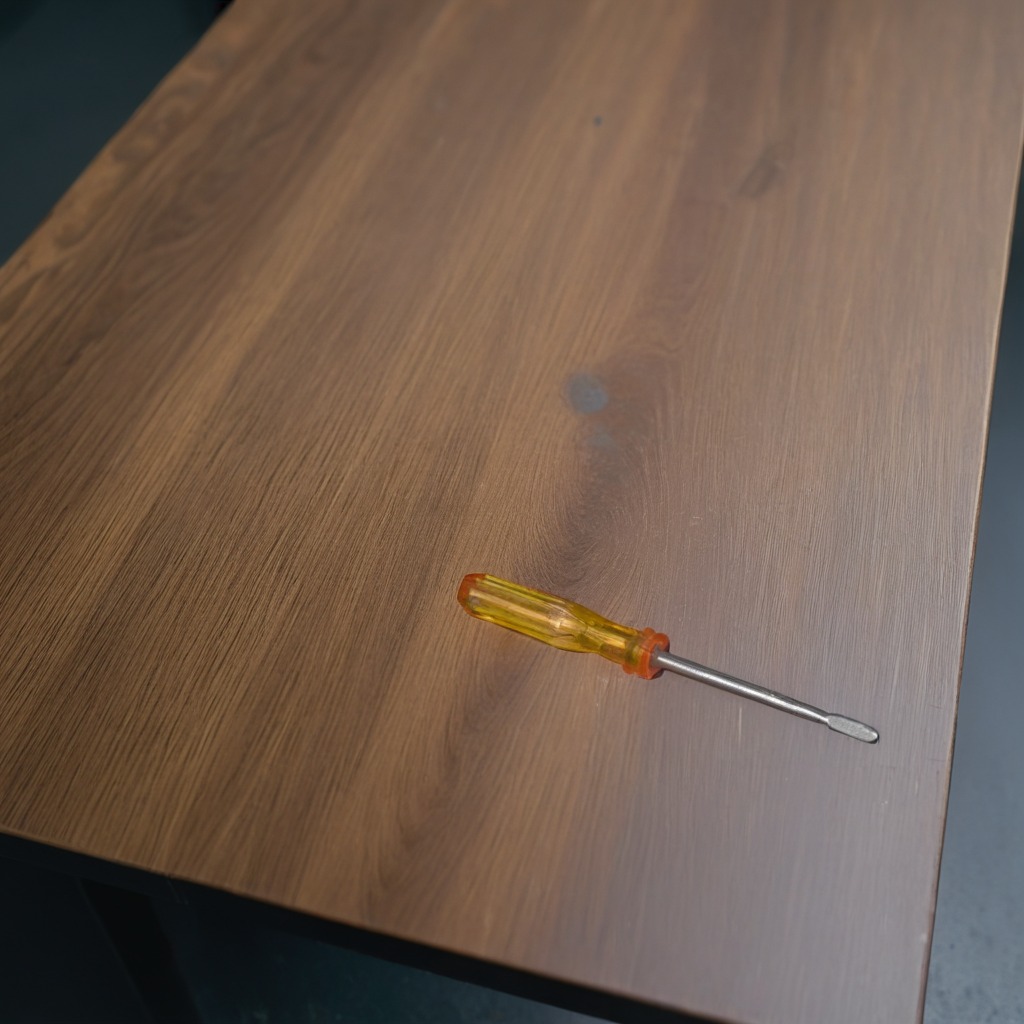
A screwdriver is lying on the old table with faint burn marks in a small garage at twilight.